Field crop: maize
Growth stage: 2
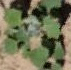
Species: chenopodium